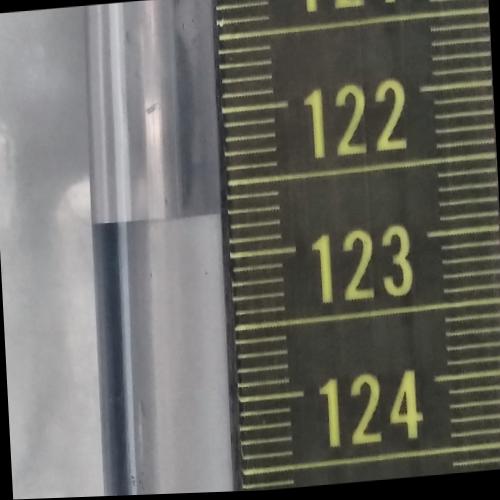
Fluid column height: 122.7 cm